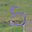
Label: 5